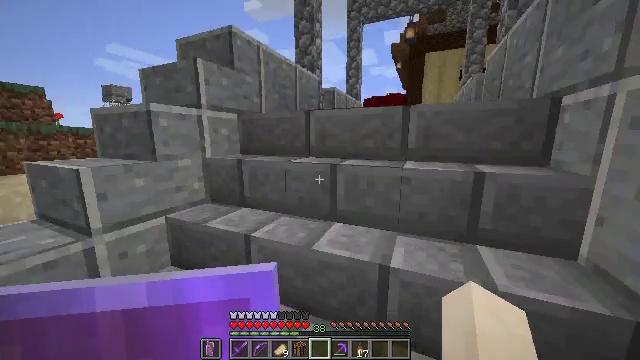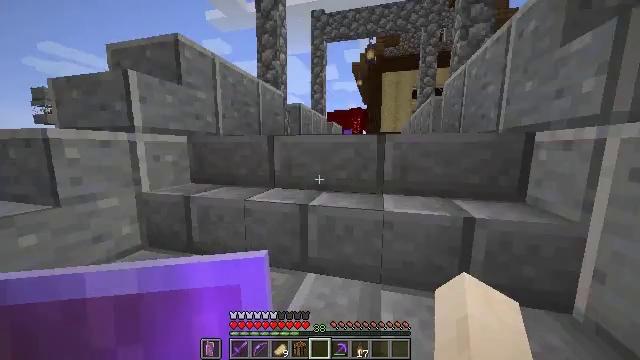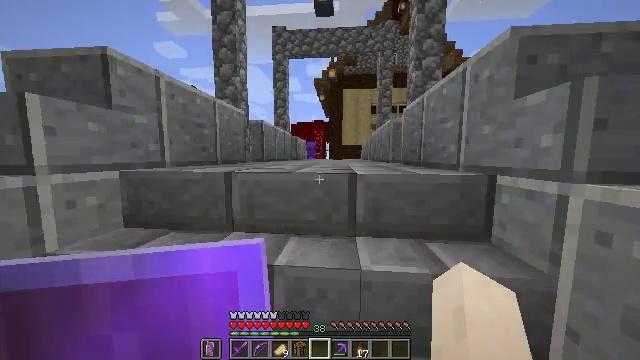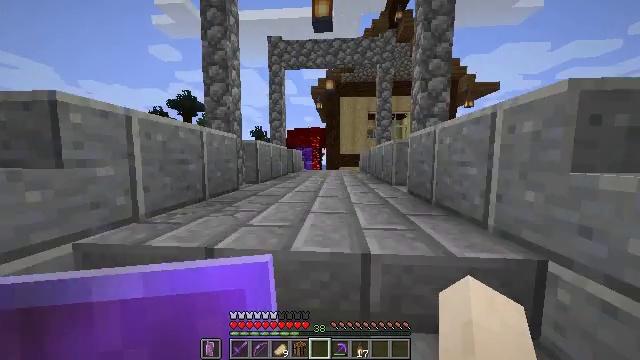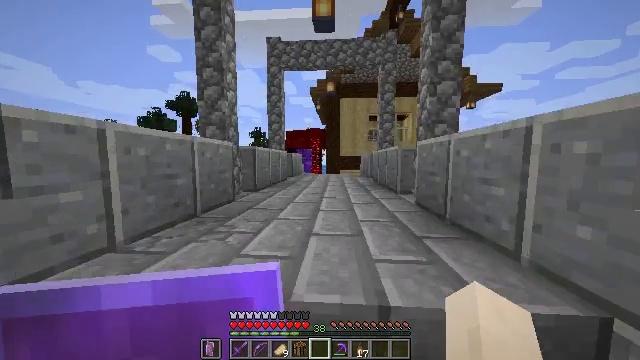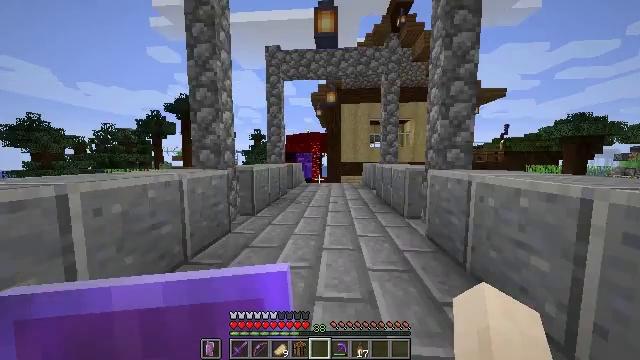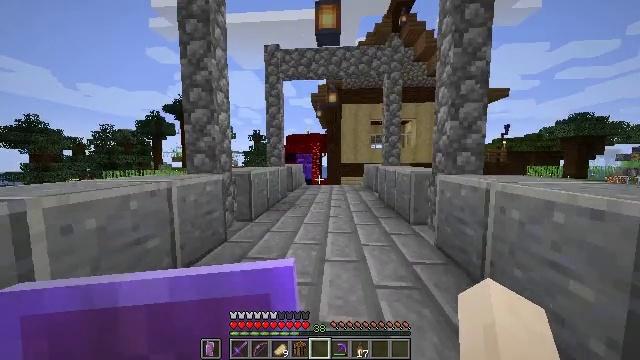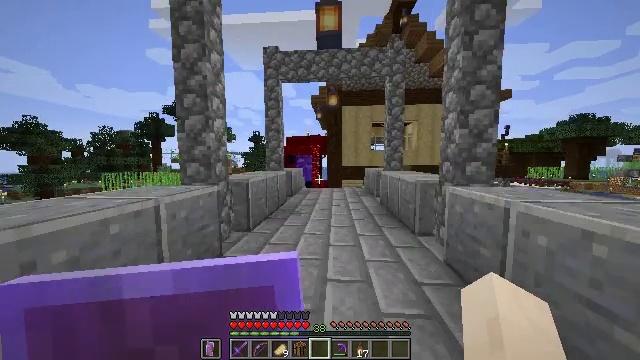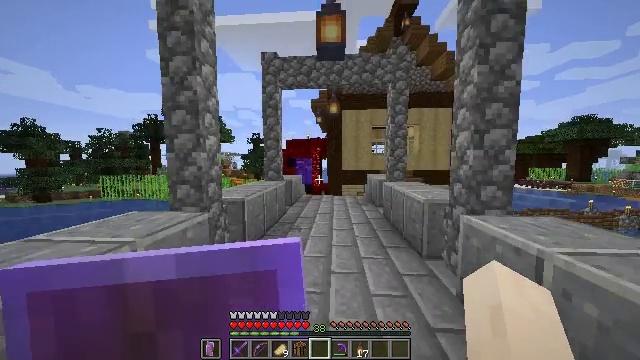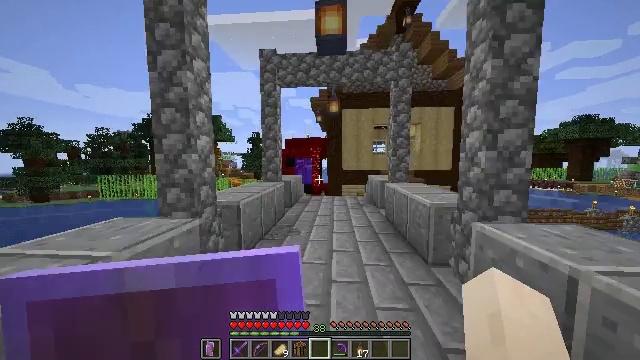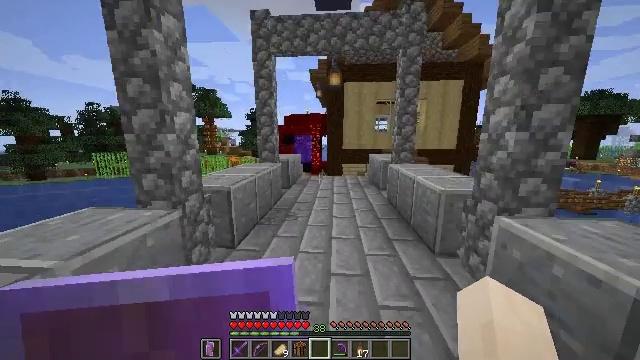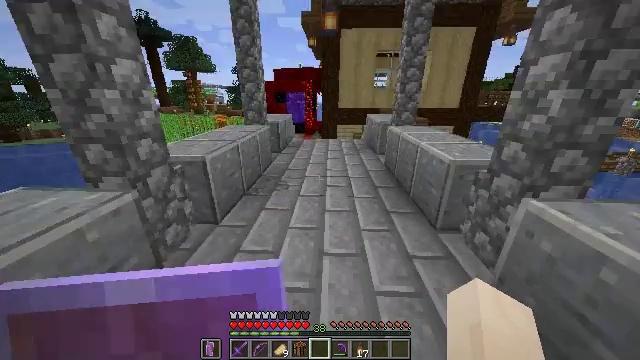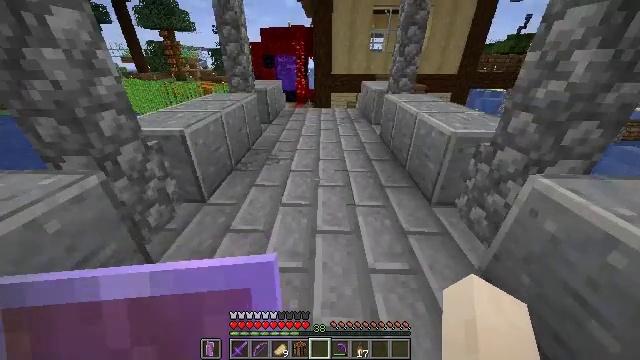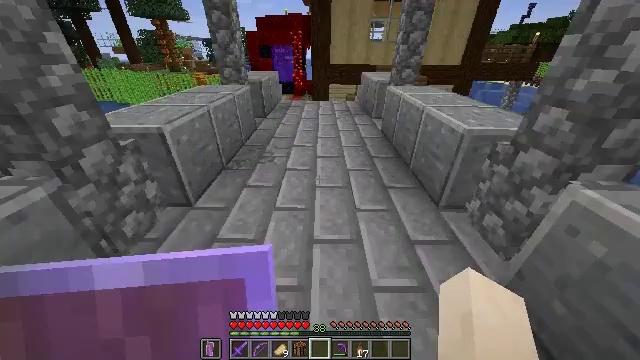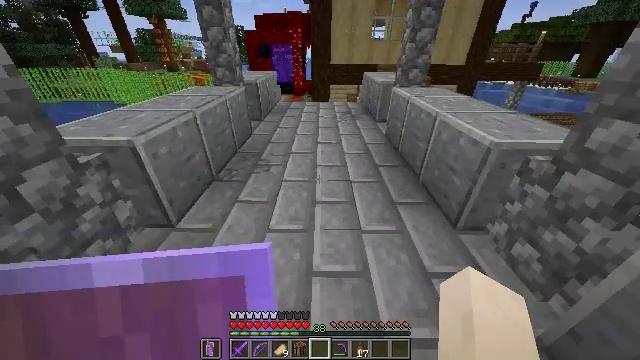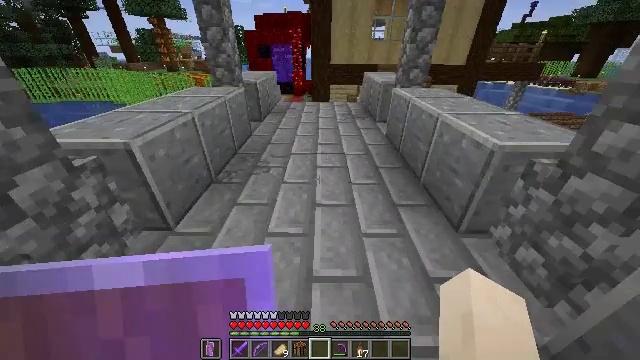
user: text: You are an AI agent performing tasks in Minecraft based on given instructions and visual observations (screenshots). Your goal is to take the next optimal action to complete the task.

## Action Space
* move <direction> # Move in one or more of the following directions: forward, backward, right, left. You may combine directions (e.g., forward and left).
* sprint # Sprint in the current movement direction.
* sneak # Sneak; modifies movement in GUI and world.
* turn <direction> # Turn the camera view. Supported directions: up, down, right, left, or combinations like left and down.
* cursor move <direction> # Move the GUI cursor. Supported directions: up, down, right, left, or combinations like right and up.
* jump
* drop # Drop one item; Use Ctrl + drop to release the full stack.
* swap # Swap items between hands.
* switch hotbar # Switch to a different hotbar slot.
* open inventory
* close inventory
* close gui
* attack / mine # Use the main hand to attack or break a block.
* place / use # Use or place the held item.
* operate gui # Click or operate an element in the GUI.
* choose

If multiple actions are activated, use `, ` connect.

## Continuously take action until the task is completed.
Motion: motion action
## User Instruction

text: Smash the glowstone with a tool.
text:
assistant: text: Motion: move forward, sprint, turn right and up
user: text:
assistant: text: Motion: move forward, sprint, turn right and up
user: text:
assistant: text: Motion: move forward, sprint, turn right
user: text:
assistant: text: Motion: move forward, sprint
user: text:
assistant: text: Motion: move forward, sprint
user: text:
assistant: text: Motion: move forward, sprint
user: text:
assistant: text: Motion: move forward, sprint
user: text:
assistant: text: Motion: move forward, sprint
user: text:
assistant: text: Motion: move forward, sprint
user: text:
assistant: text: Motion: move forward, sprint, turn down
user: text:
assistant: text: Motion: move forward, sprint, turn right and down
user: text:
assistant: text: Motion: move forward, sprint, turn right and down
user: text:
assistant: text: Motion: move forward, sprint, turn down
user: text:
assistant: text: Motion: move forward, sprint
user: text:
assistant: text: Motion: move forward, sprint
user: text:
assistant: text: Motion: move forward, sprint
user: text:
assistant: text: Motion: move forward, sprint
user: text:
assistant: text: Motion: move forward, sprint
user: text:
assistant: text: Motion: move forward, sprint
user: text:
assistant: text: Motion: move forward, sprint
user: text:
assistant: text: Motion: move forward, sprint
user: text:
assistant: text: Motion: move forward, sprint, turn right
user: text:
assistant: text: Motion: move forward, sprint, turn right
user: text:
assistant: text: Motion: move forward, sprint, turn right
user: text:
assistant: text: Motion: move forward, sprint
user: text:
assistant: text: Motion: move forward, sprint
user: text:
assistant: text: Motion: move forward, sprint
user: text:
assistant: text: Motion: move forward, sprint
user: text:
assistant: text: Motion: move forward, sprint
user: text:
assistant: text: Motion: move forward, sprint